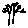
Label: tree